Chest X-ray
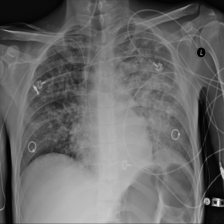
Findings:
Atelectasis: negative
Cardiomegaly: negative
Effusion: negative
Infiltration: negative
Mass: negative
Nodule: negative
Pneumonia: negative
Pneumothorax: negative
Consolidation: negative
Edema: negative
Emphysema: negative
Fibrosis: negative
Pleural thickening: negative
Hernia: negative